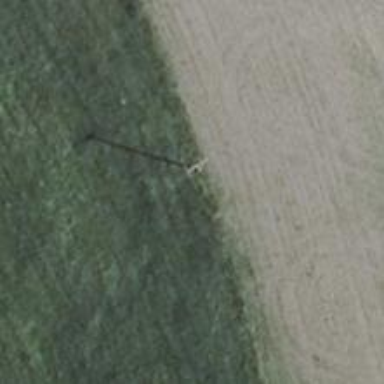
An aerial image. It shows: Power pole.